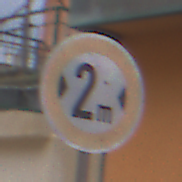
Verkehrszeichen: TatsaechlicheBreite2
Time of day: Midday
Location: Outdoor (Urban)
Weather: Overcast
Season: NotSpecified
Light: Natural